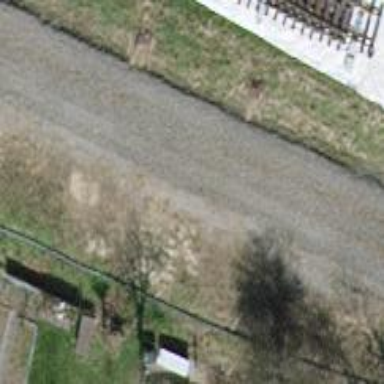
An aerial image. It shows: Single-track railway with electrified contact lines.